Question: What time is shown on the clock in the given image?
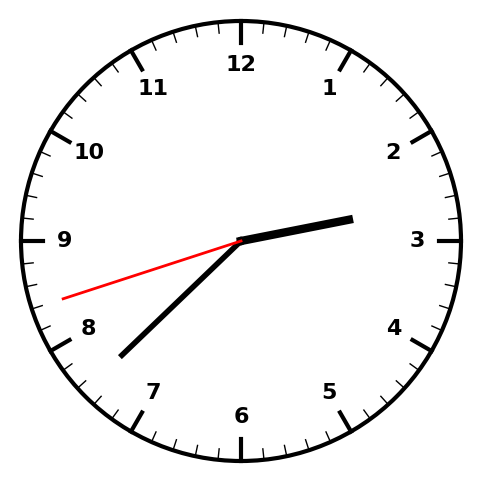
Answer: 02:37:42